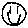
Label: smiley face